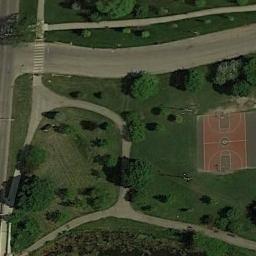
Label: basketball_court